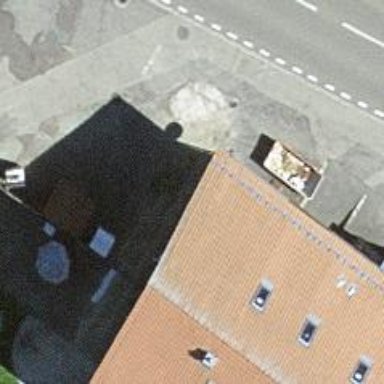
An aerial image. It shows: Cafe.